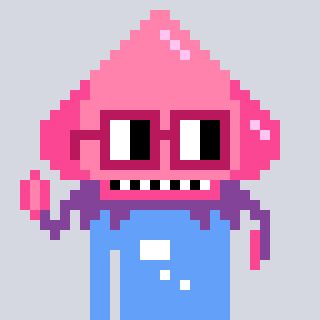
a pixel art character with square dark red glasses, a squid-shaped head and a blue-colored body on a cool background